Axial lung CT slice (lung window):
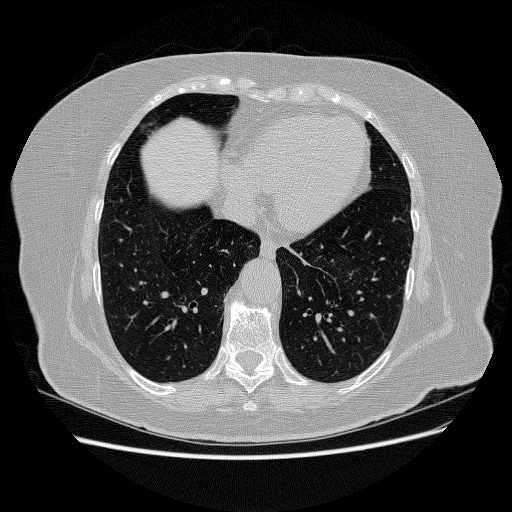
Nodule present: no